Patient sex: F
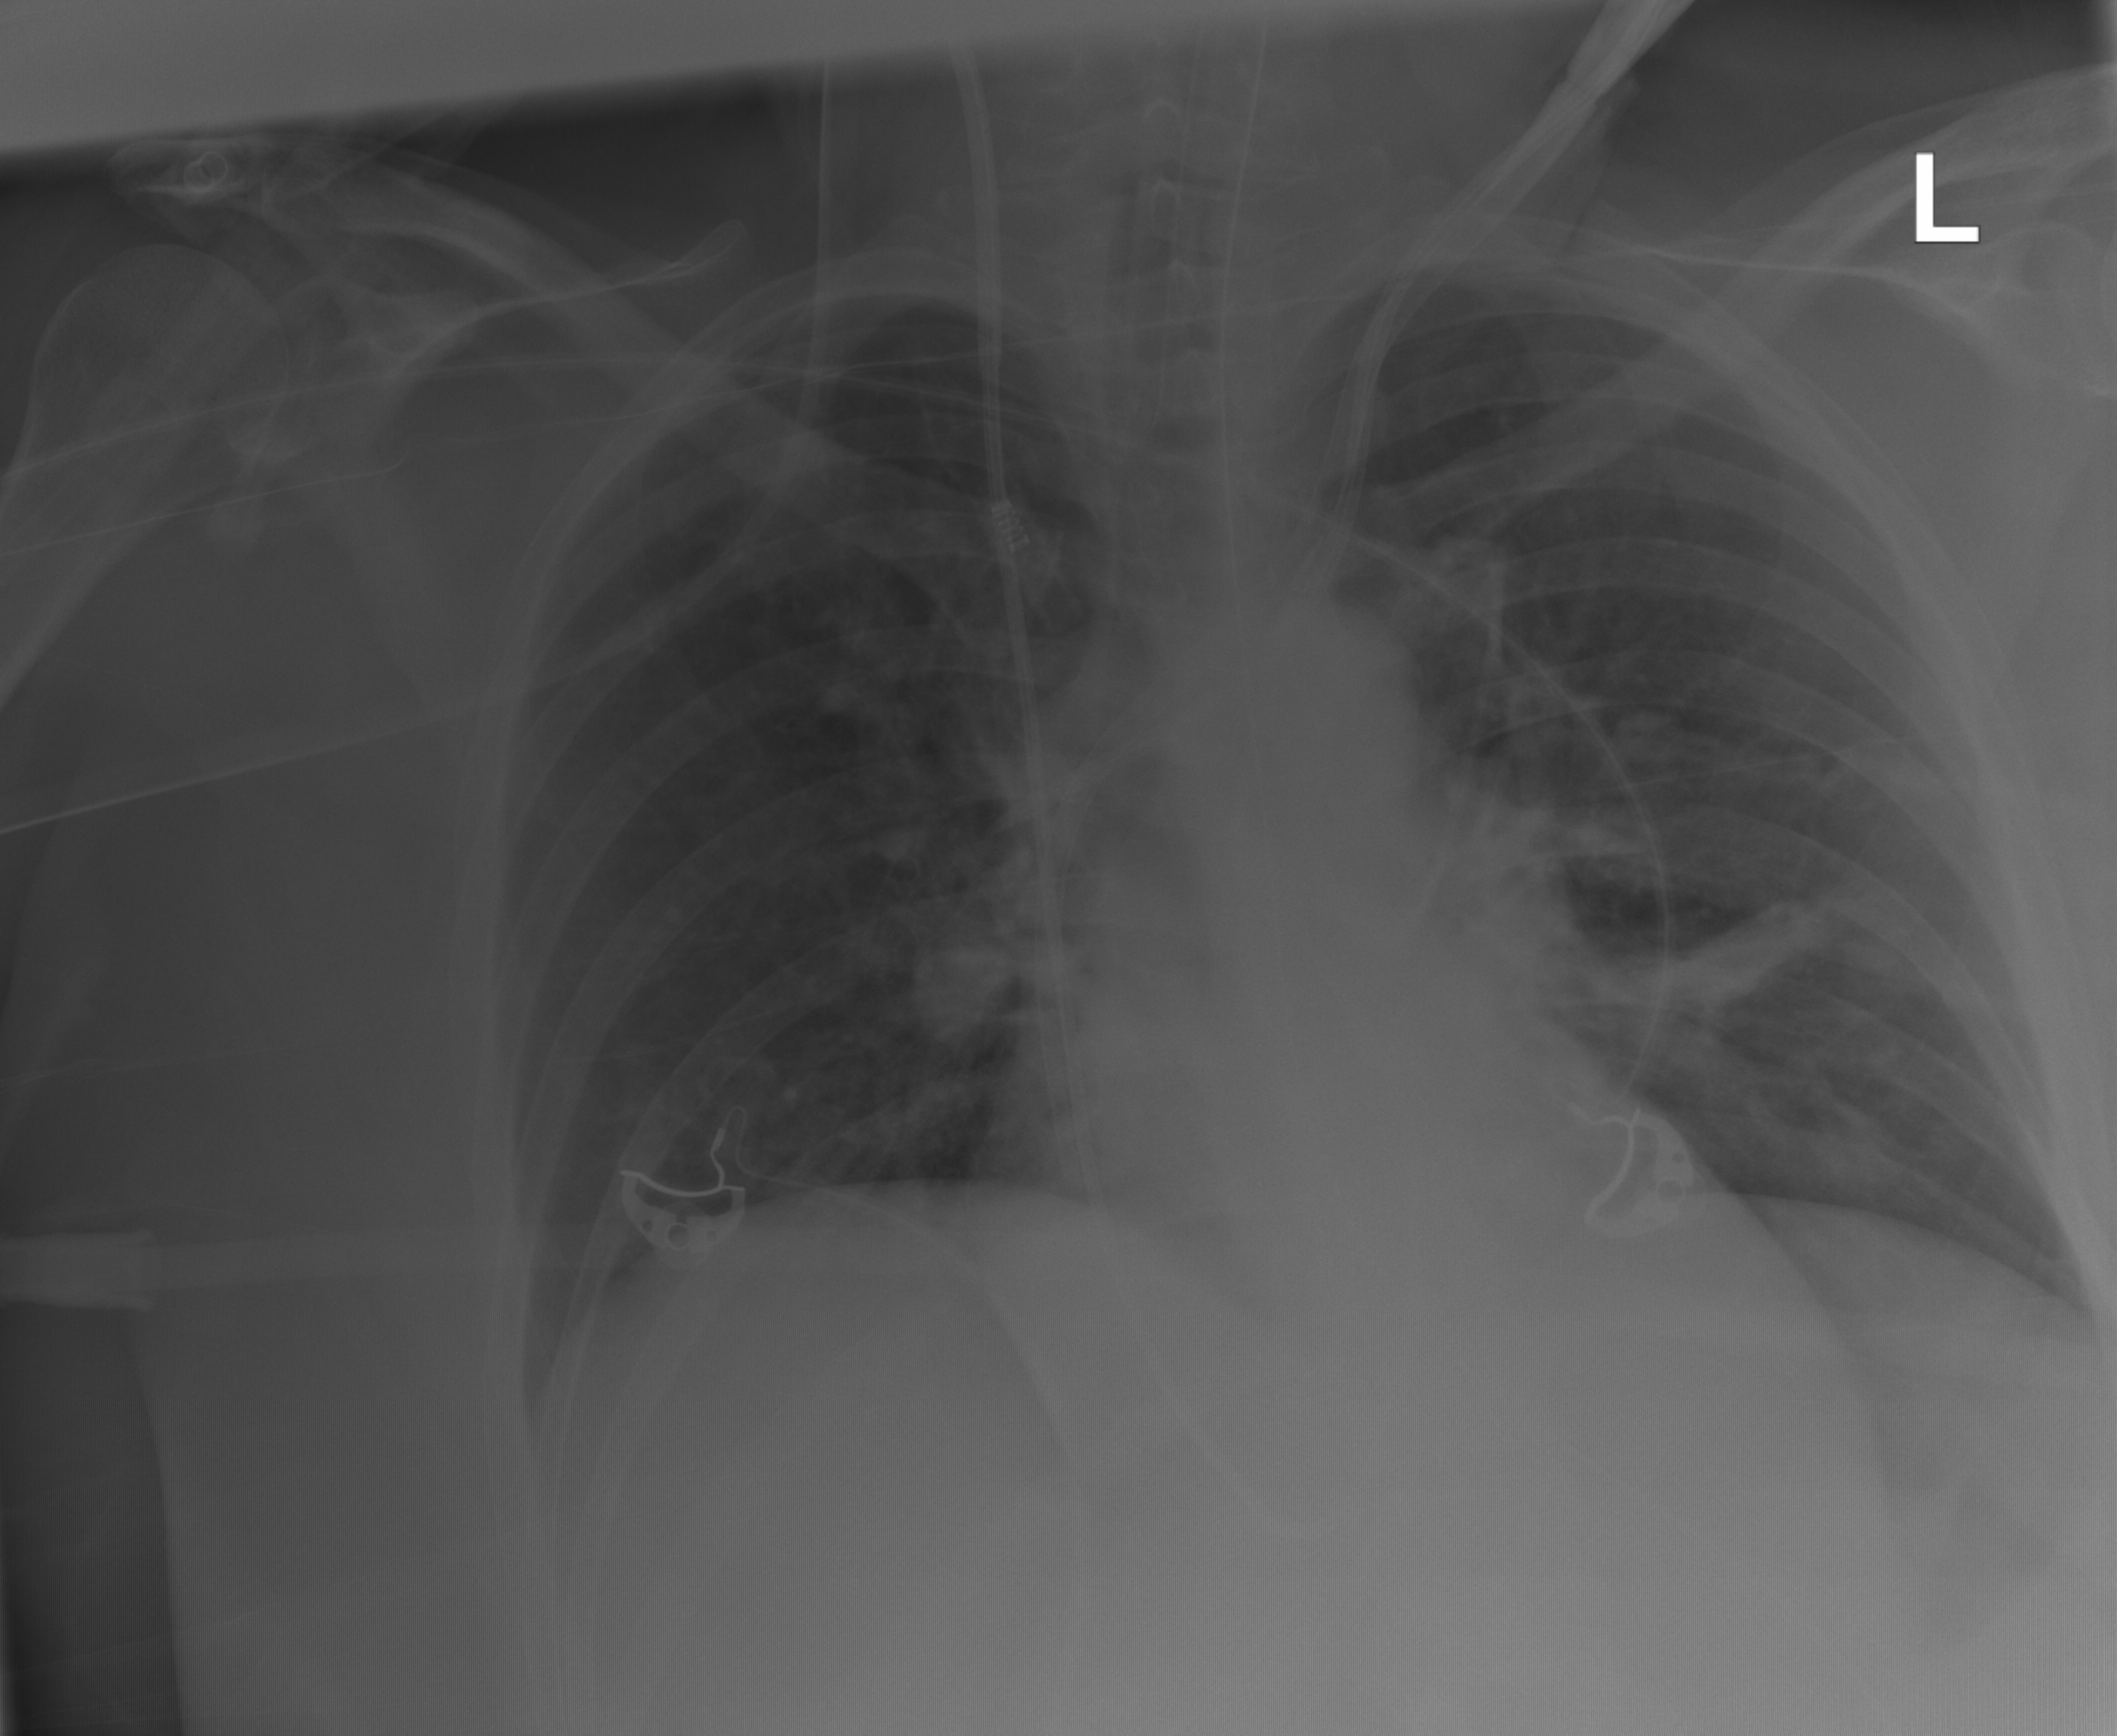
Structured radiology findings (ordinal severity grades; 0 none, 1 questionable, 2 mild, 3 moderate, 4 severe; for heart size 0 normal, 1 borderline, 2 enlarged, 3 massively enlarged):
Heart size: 1
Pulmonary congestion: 1
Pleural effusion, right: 0
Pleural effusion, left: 0
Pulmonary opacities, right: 0
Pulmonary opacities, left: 2
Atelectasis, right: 0
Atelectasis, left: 2